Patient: sex M, age 47
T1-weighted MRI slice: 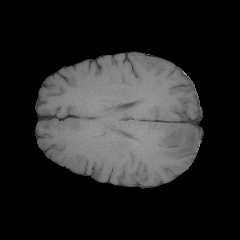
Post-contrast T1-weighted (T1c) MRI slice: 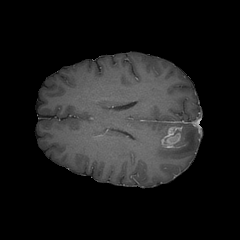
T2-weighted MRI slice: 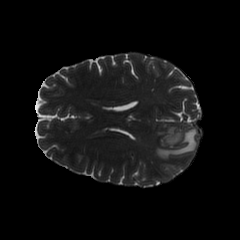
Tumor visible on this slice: yes
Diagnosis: Glioblastoma, IDH-wildtype
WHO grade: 4